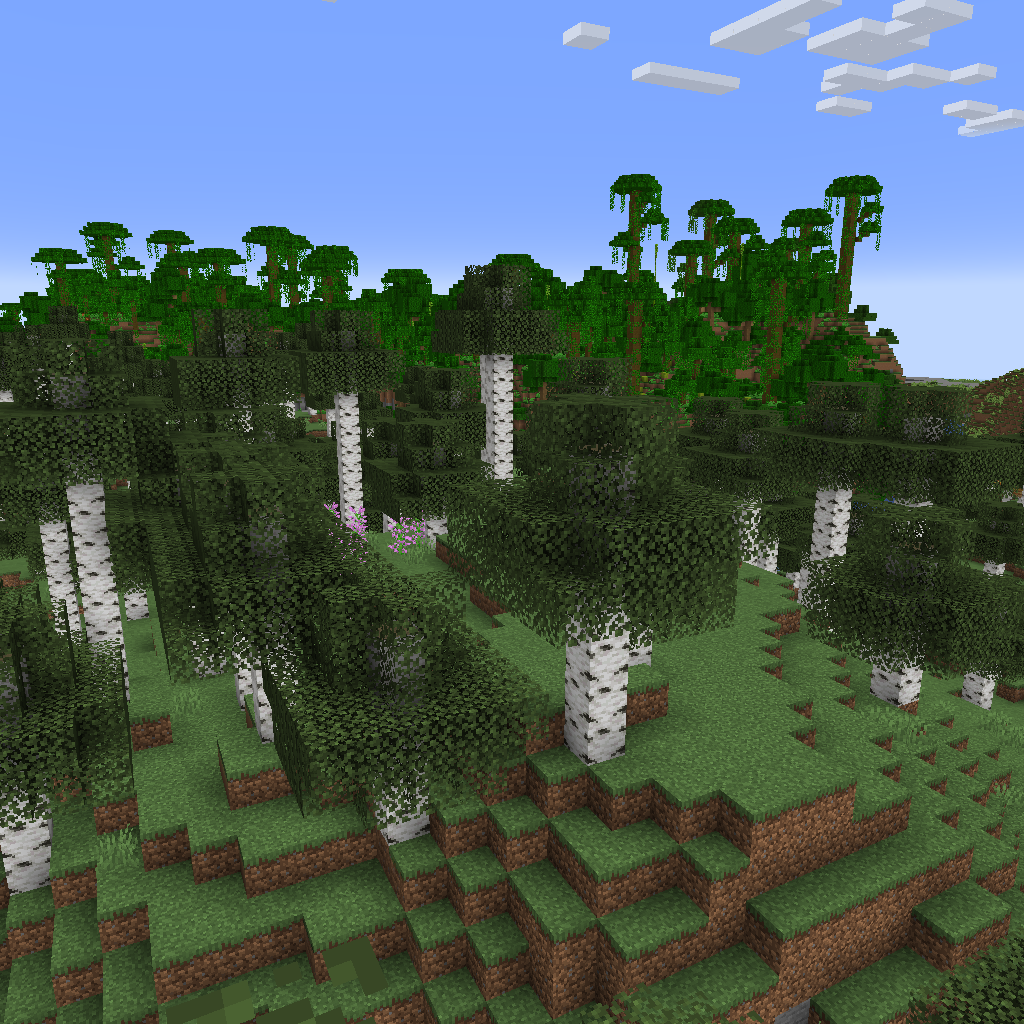
birch forest on hill in front of a jungle